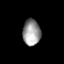
Tissue: prostate
Cell type: T cells
Senescence score: 0.7673
Nuclear area (px): 454
Mean DAPI intensity: 153.242